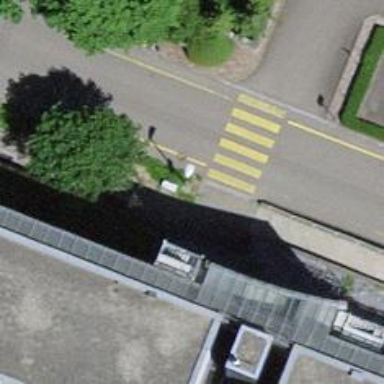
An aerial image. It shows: Zebra crossing on the road.